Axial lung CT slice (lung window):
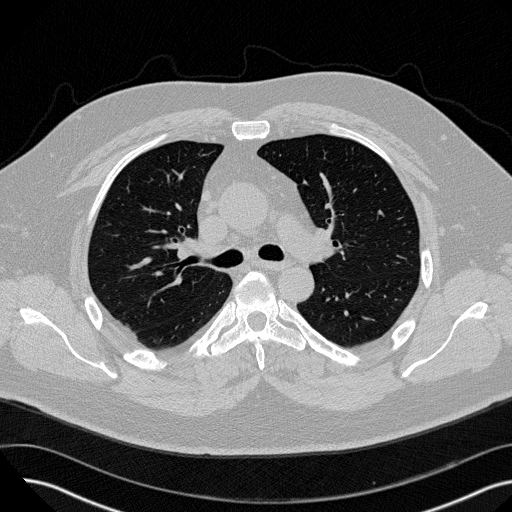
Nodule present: no